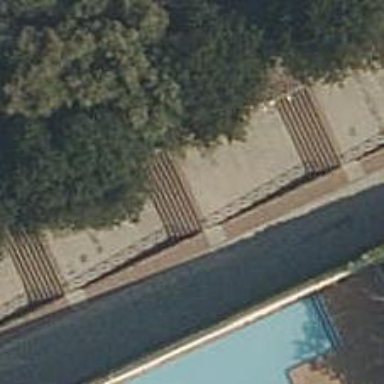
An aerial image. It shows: Steps made of paving stones.